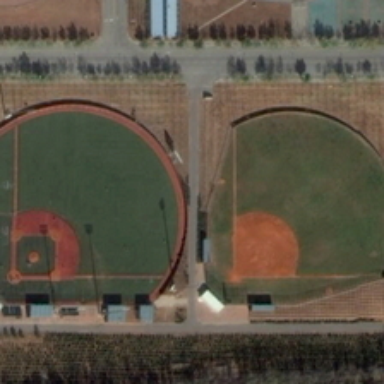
Two baseball fields are near a road with green trees .